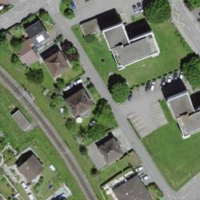
EUNIS habitat code: 54
Species observed at this site:
Tussilago farfara